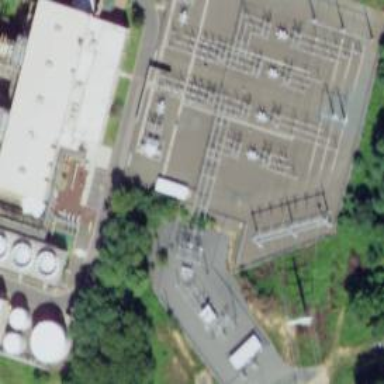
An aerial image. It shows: Switch used for power control.